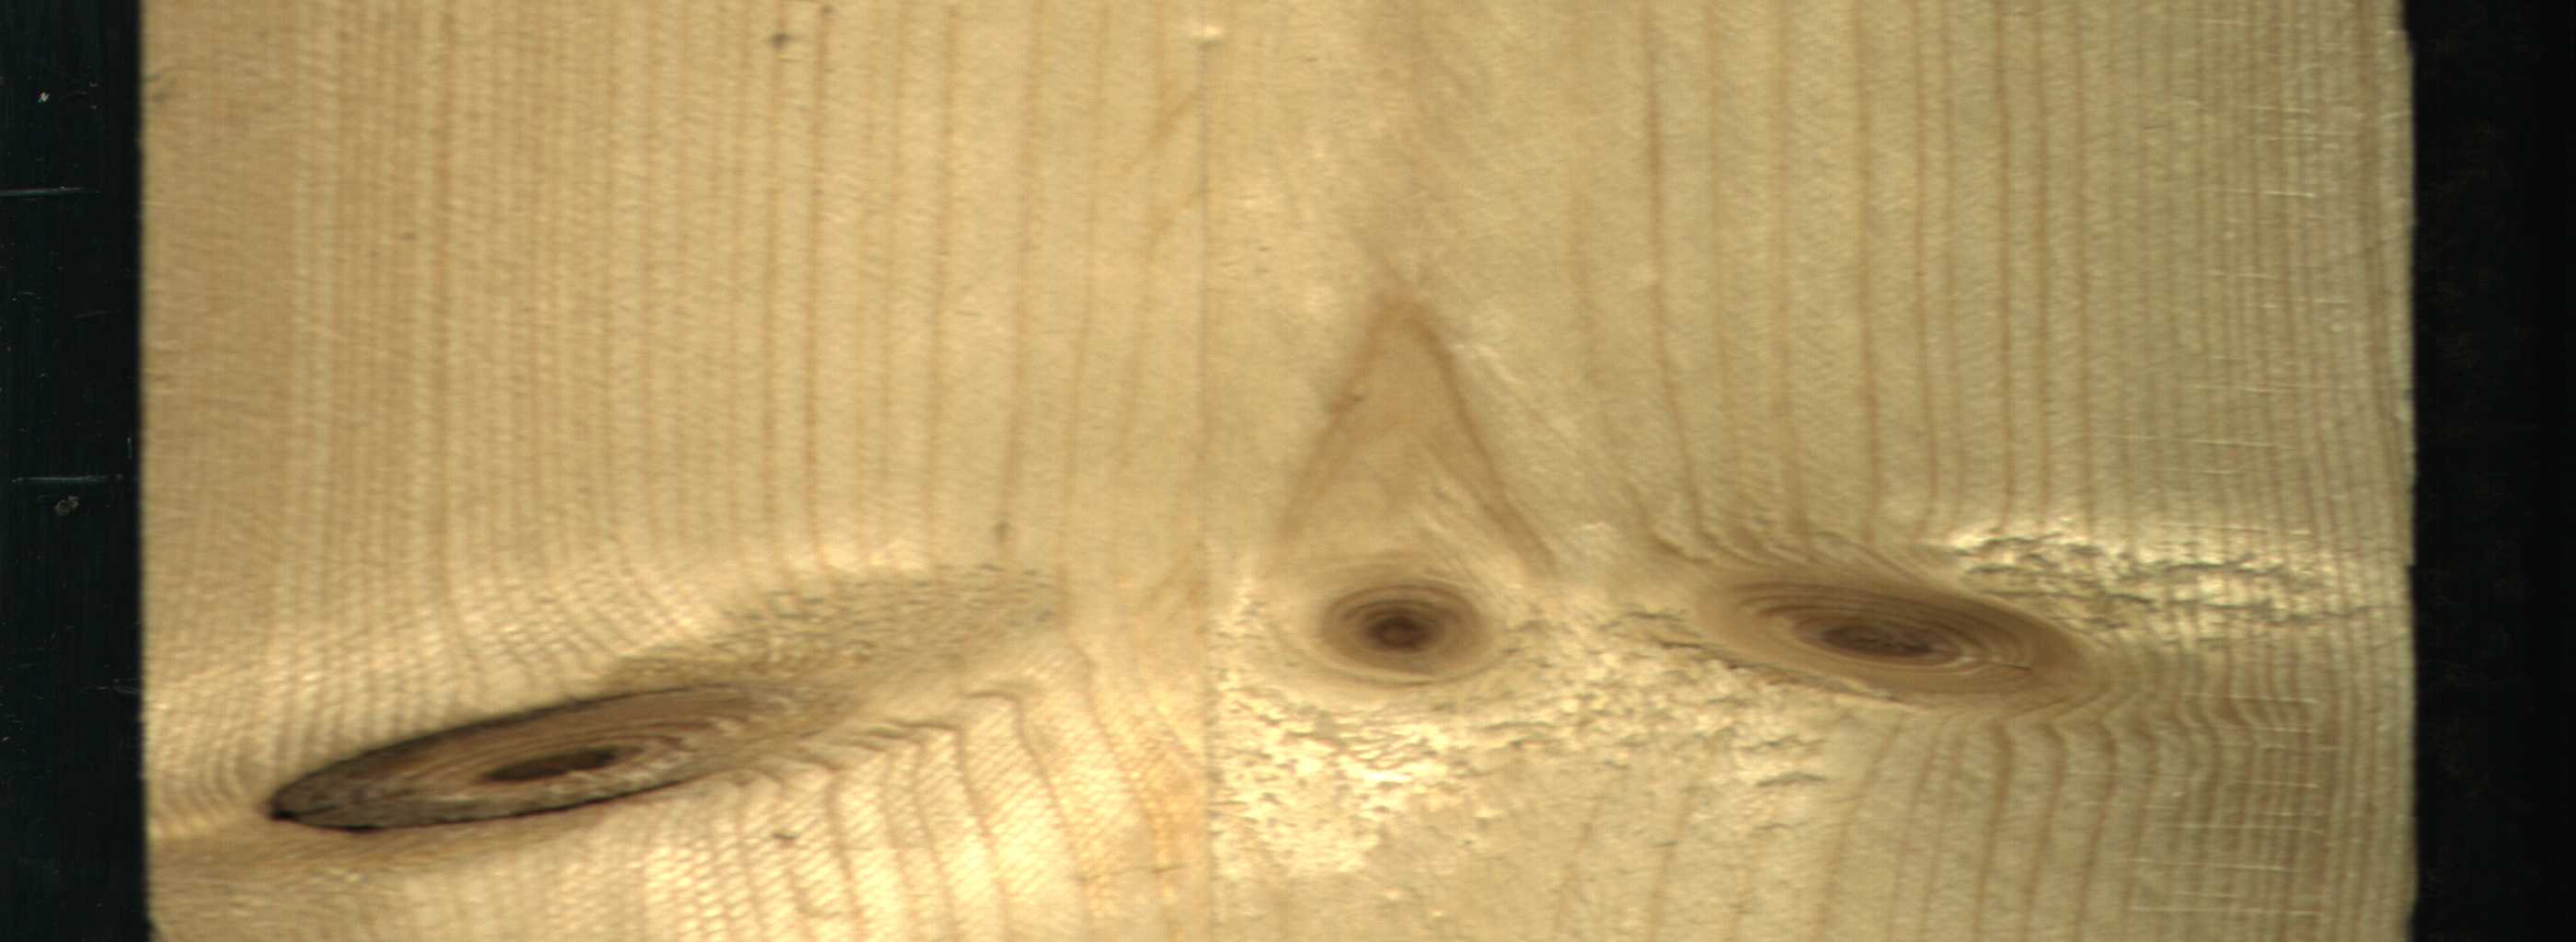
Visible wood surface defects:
Dead_Knot
Live_Knot
Live_Knot